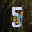
Label: 5